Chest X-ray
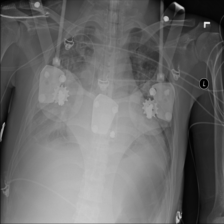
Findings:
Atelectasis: negative
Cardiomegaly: negative
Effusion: positive
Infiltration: negative
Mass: negative
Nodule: negative
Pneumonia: negative
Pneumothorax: negative
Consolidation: negative
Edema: negative
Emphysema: negative
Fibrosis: negative
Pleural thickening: negative
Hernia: negative